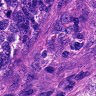
Metastatic tissue present: yes